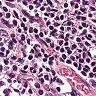
Metastatic tissue present: no